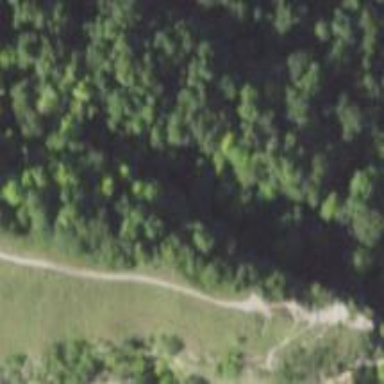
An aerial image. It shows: Climbing crag.